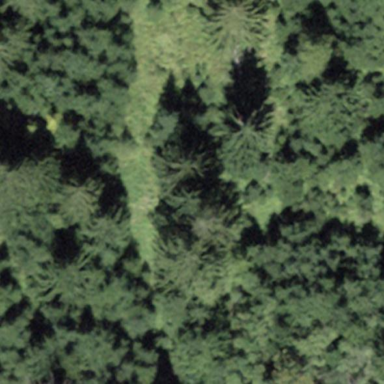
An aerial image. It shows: Forest area.